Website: lowes
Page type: payment
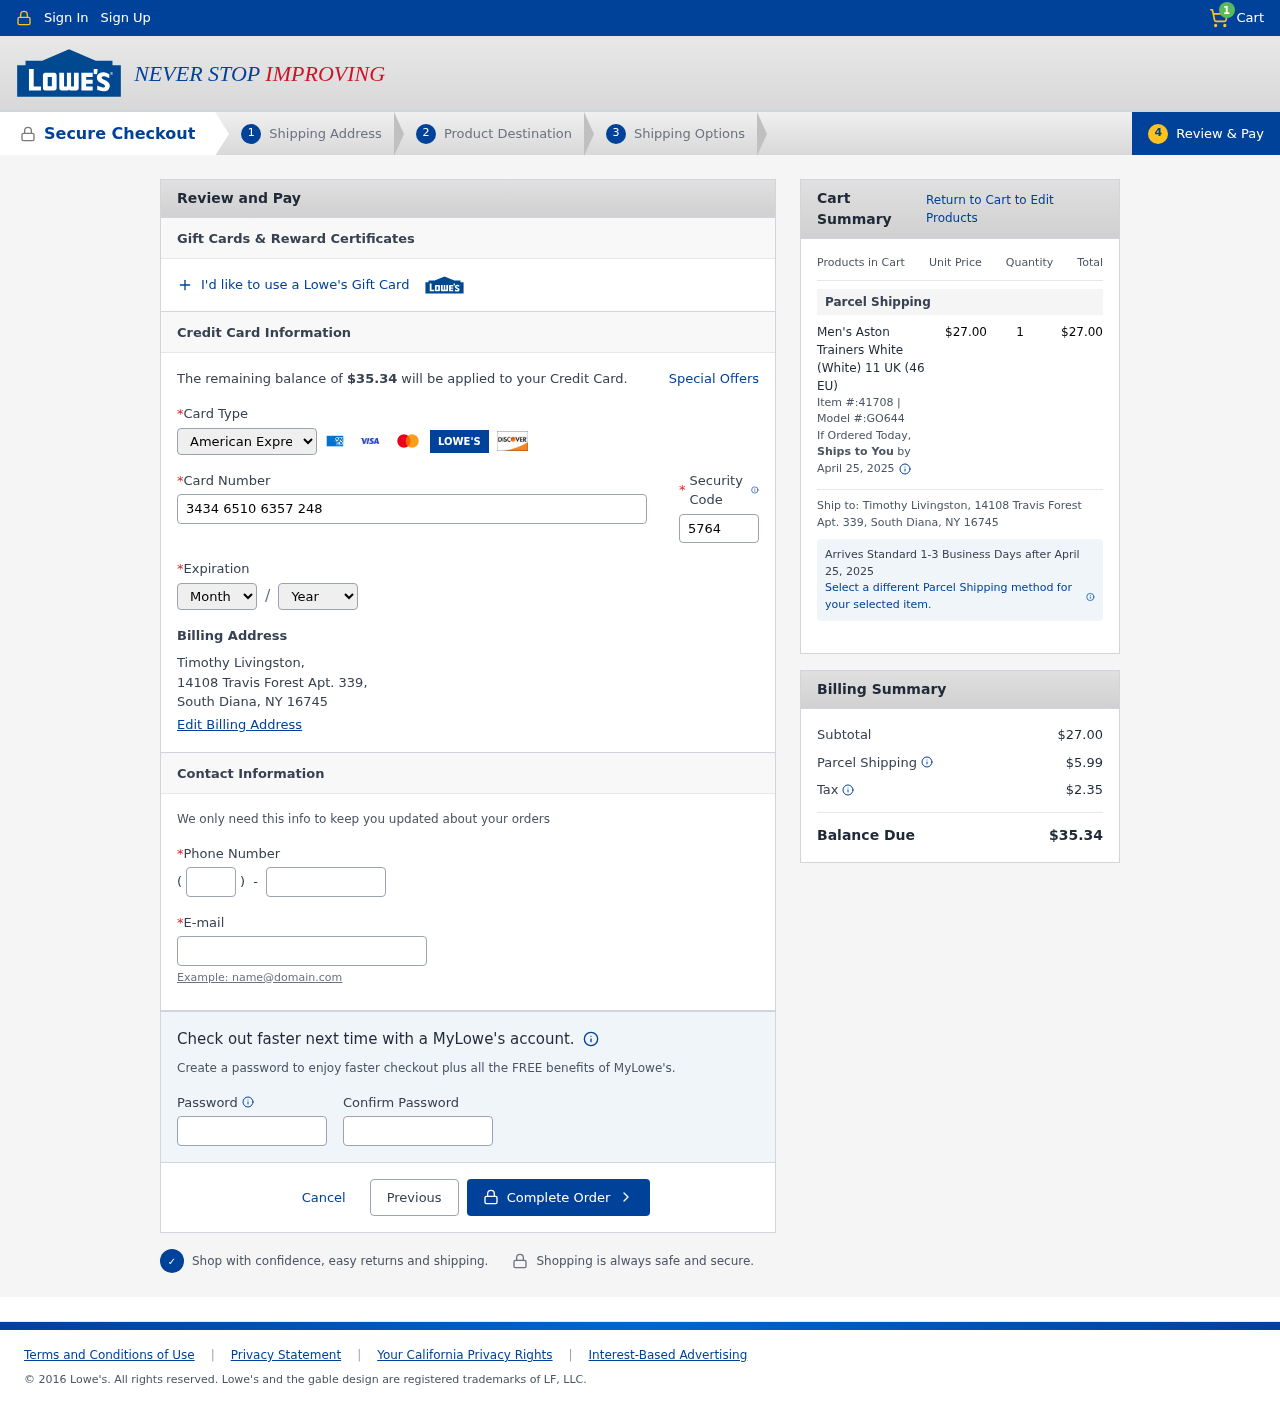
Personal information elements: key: PII_CARD_CVV
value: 5764
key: PII_CARD_EXPIRY_MONTH
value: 02
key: PII_CARD_EXPIRY_YEAR
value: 29
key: PII_CARD_NUMBER
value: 3434 6510 6357 248
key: PII_CARD_TYPE
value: American Express
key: PII_CITY_STATE_ZIP
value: South Diana, NY 16745
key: PII_EMAIL
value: tlivingston@gmail.com
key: PII_FULLNAME
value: Timothy Livingston,
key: PII_PHONE
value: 2266091942
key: PII_PHONE_AREA
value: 226
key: PII_STREET
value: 14108 Travis Forest Apt. 339,
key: PII_FULLNAME2
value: Timothy Livingston
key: PII_STREET2
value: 14108 Travis Forest Apt. 339
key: PII_CITY_STATE_ZIP2
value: South Diana, NY 16745
Product elements: key: PRODUCT1_NAME
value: Men's Aston Trainers White (White) 11 UK (46 EU)
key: PRODUCT1_PRICE
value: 27
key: PRODUCT1_QUANTITY
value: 1
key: PRODUCT1_ITEM
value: Item #:41708
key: PRODUCT1_MODEL
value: Model #:GO644
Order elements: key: ORDER_NUM_ITEMS
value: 1
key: ORDER_TOTAL
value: $35.34
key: ORDER_SHIPPING_DATE
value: April 25, 2025
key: ORDER_SUBTOTAL
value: $27.00
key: ORDER_SHIPPING_DATE2
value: April 25, 2025
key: ORDER_SHIPPING_COST
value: $5.99
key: ORDER_TAX
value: $2.35